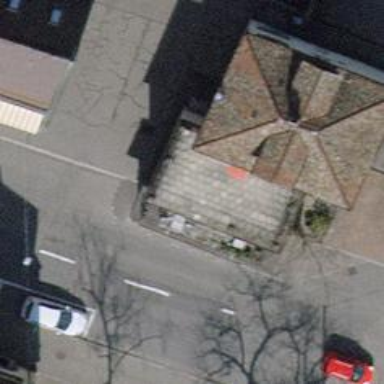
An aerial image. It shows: Shop selling clothes.